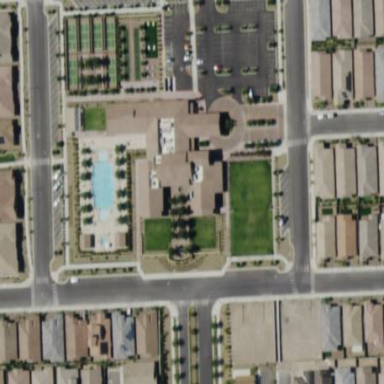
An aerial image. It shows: Community center building.